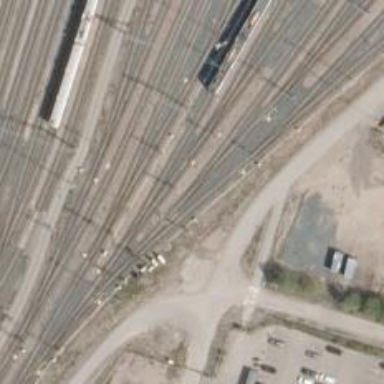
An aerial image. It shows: Railway yard with electrified contact lines.